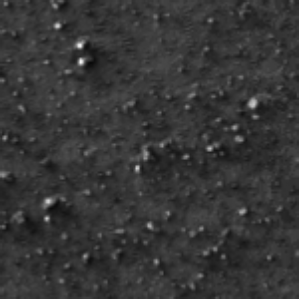
Label: frost